Question: I have following markup:
'''
<div class="container">
<div class="left-rect"></div>
<div class="text">Lorem ispum</div>
<div class="right-rect"></div>
</div>
.left-rect,
.right-rect {
background-color: #EEE;
width: 9px;
}
.container {
background-color: #555;
height: 20px;
}
'''
I want it to looks like:
And, what is important: .rect's width have to depend on .text width, which is automatically adjusting to size of its content.
So, if I'll put longer text into .text, the .rect should be wider, and left and right rects shoud be still on the edges. The .rect div can be placed anywhere (by js).
And I've got completely no idea how to do it.
I hope you'll understand what i wrote.
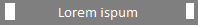
Answer: Use 'display: inline-block' for 'div'
:
'''
.rect {
background-color: #EEE;
width: 9px;
height: 13px;
}
.container {
background-color: #555;
width: 165px;
padding: 2px 5px;
height: 20px;
line-height: 20px;
display: block;
}
.rect, .text {
display: inline-block;
}
.text {
color: #EEE;
margin: 0 30px;
}
'''
<URL>